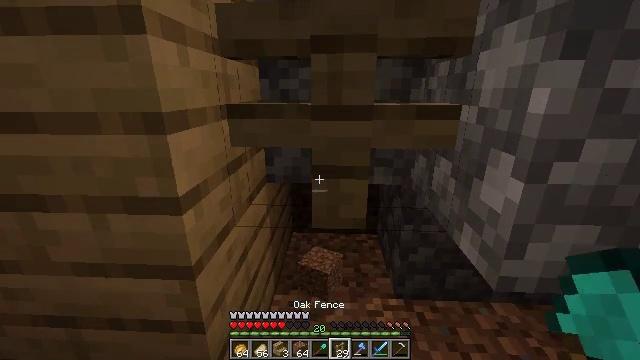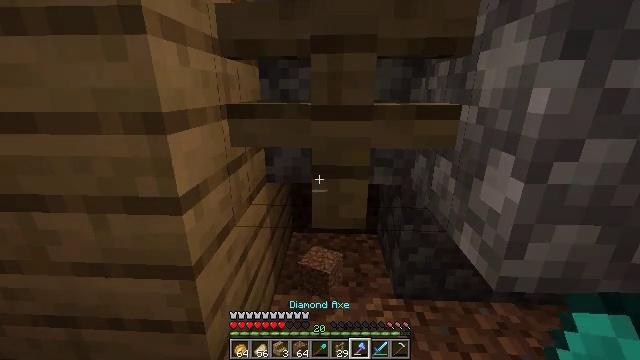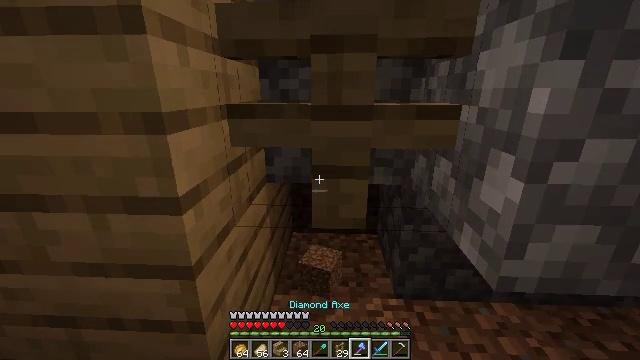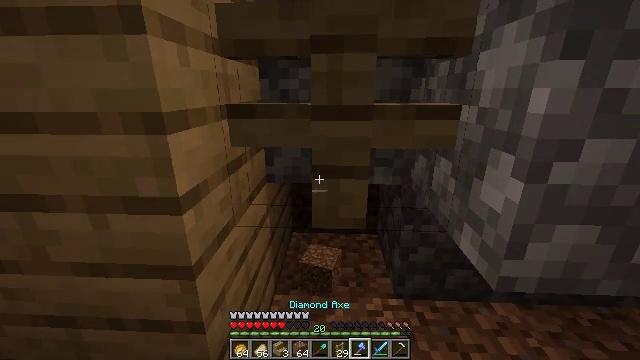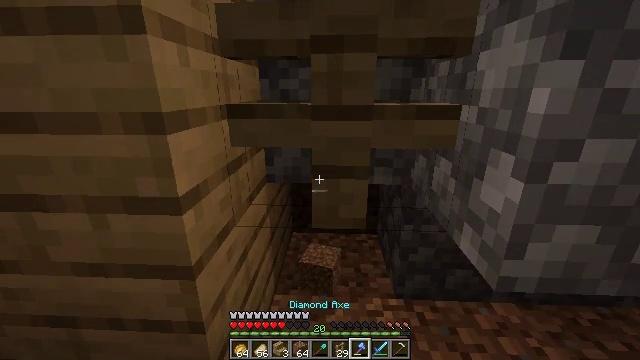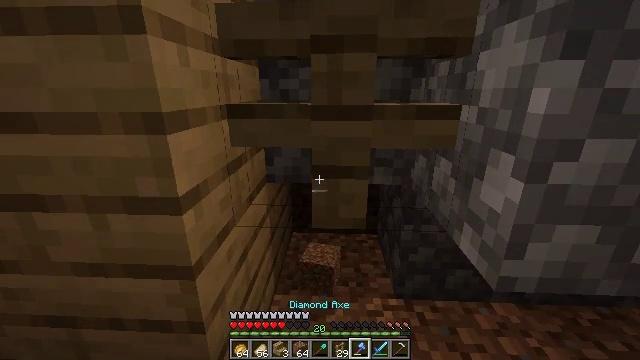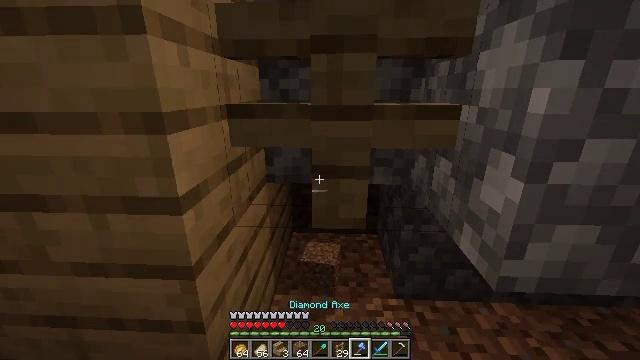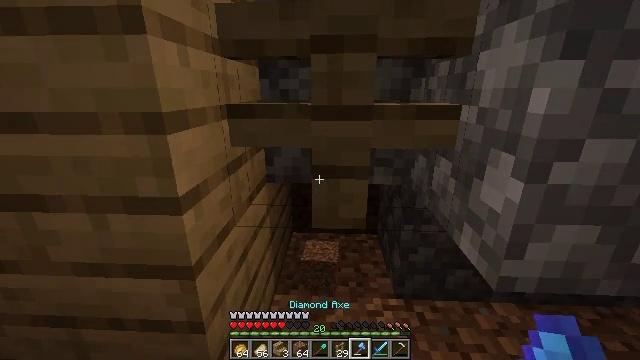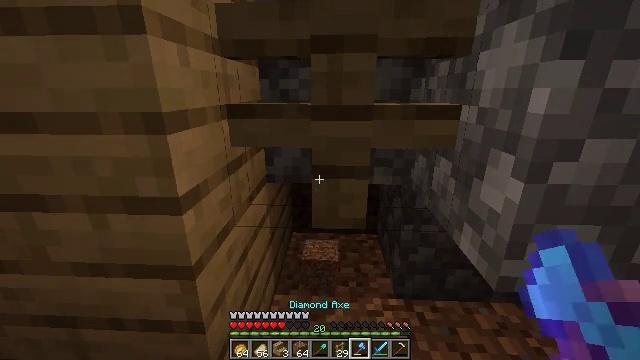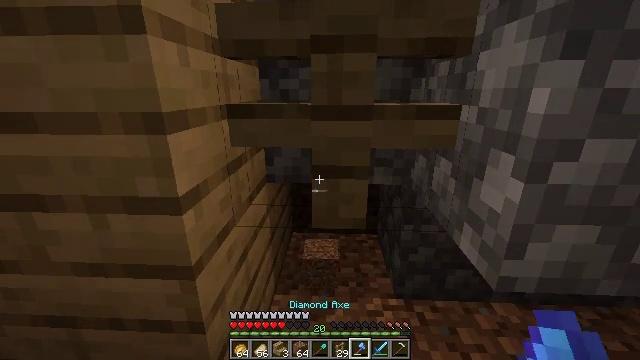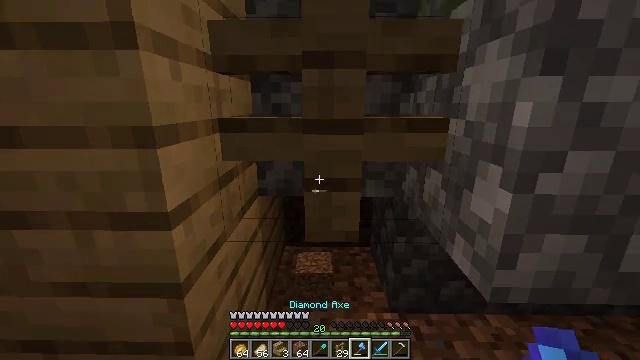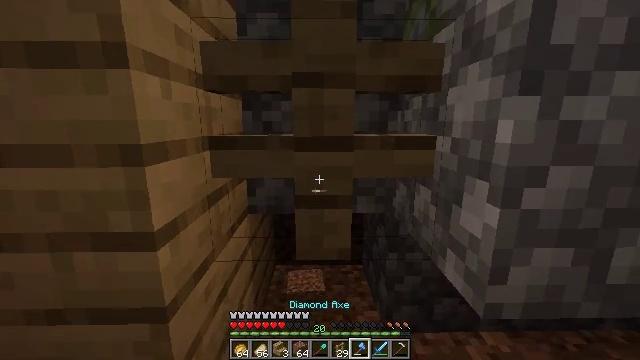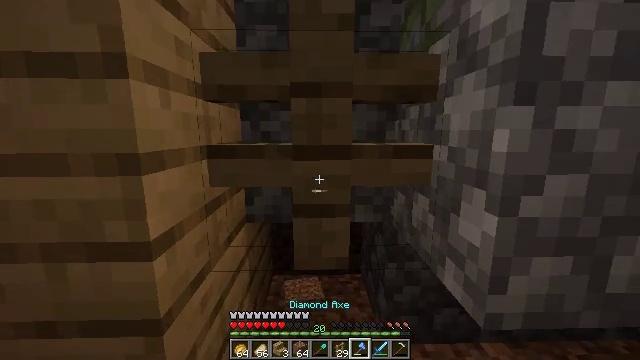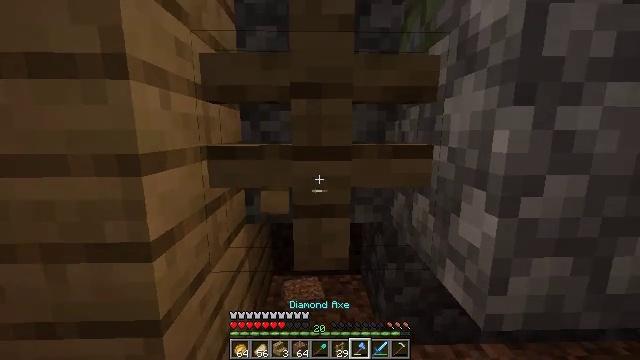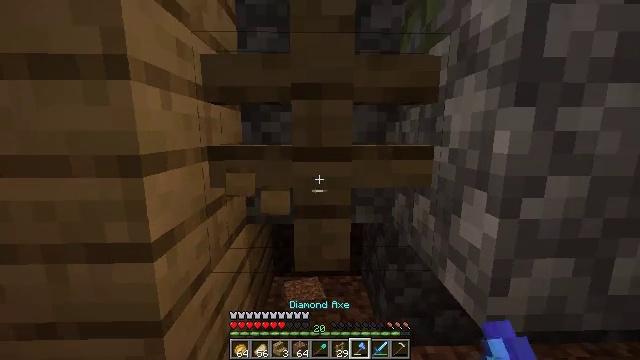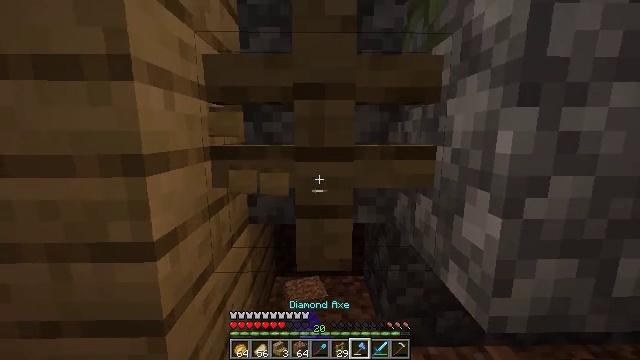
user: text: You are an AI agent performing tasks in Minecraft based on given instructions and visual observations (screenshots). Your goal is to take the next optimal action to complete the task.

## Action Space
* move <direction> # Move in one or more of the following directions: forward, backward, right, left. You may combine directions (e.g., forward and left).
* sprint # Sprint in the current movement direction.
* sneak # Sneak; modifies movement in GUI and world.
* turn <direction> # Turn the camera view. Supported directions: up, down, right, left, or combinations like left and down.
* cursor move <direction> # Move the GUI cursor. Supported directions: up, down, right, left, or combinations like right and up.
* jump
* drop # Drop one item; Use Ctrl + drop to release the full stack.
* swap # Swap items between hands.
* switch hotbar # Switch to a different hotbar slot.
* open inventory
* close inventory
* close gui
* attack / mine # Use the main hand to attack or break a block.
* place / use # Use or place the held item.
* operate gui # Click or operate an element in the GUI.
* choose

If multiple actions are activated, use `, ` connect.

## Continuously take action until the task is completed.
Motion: motion action
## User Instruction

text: Gather the oak fence pieces.
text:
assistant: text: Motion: no_op
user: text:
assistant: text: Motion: no_op
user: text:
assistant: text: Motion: no_op
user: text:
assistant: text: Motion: no_op
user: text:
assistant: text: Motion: no_op
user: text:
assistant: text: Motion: no_op
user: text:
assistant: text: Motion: no_op
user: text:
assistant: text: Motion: no_op
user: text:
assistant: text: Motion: no_op
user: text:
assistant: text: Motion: turn right and up
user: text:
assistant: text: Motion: turn right and up
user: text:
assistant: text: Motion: turn up
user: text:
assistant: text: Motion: attack / mine
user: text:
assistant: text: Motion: attack / mine
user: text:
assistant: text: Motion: attack / mine
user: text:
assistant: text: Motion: attack / mine
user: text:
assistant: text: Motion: turn up, attack / mine
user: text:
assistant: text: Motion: turn up, attack / mine
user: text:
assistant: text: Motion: turn up, attack / mine
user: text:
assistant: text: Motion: turn up, attack / mine
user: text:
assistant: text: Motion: turn up, attack / mine
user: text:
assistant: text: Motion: turn left and up, attack / mine
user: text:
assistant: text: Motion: turn left and up, attack / mine
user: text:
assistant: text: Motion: turn up, attack / mine
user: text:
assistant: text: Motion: turn up, attack / mine
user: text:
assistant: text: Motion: turn up, attack / mine
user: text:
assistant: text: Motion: turn up, attack / mine
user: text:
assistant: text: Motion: turn up, attack / mine
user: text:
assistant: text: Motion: attack / mine
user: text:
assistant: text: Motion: attack / mine